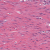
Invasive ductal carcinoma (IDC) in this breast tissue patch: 0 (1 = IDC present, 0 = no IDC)